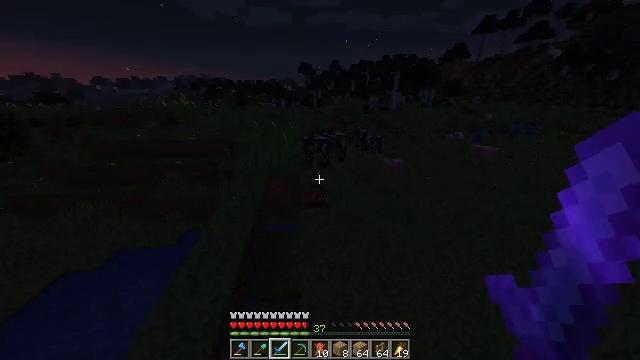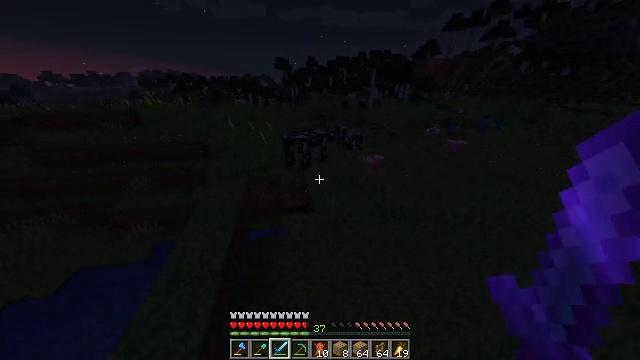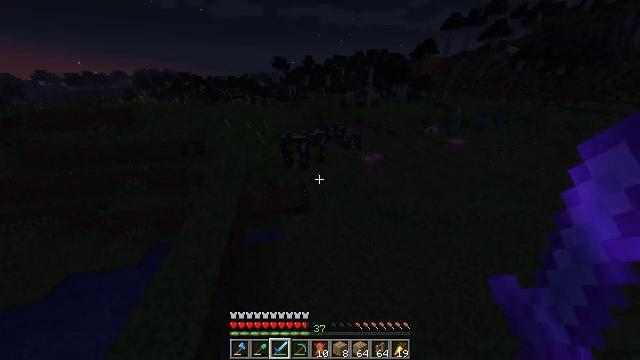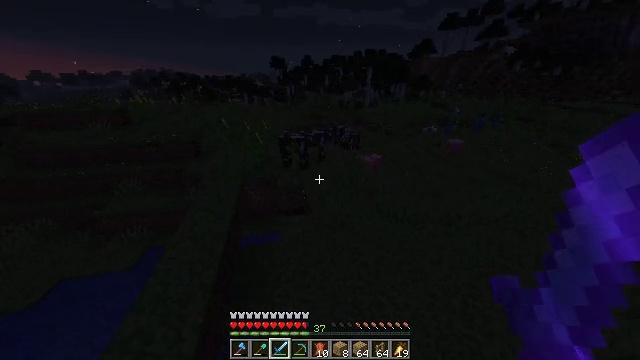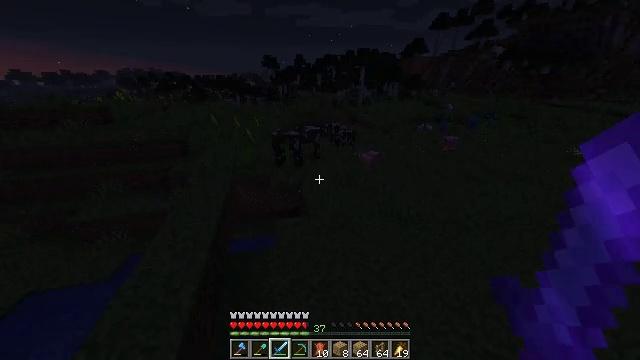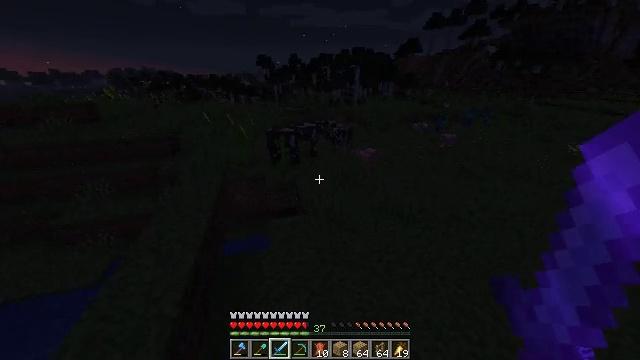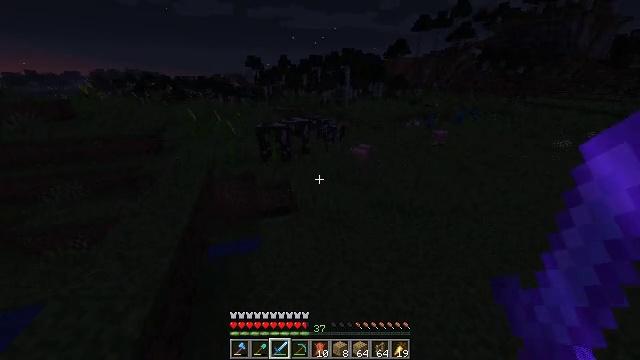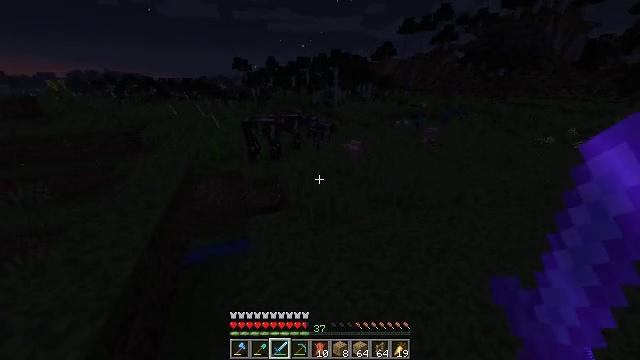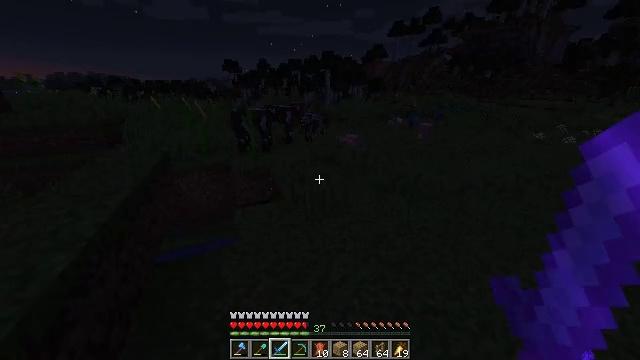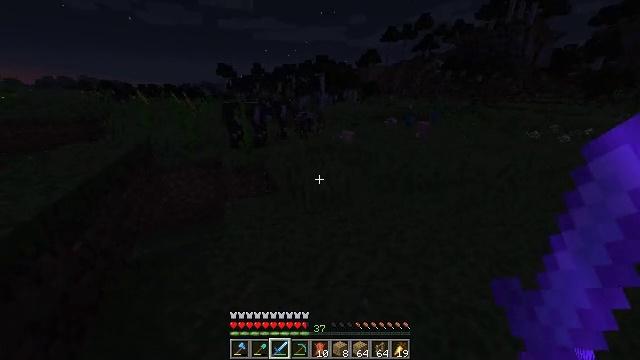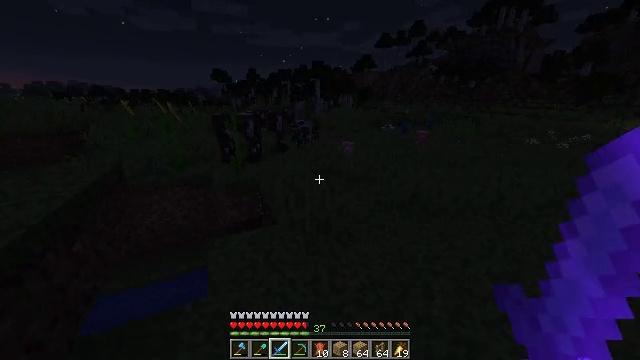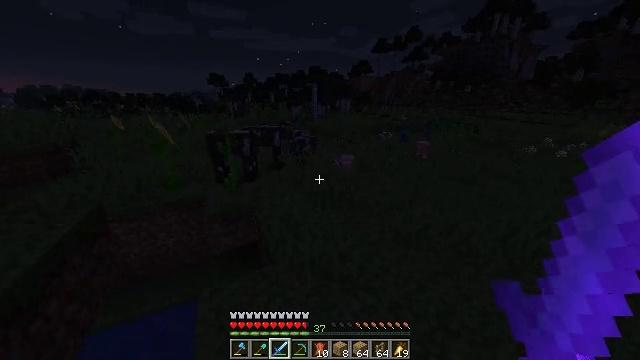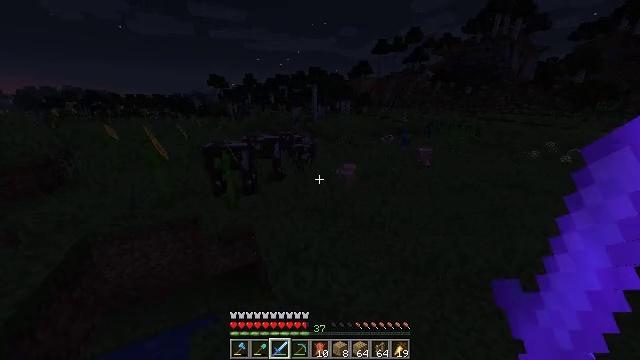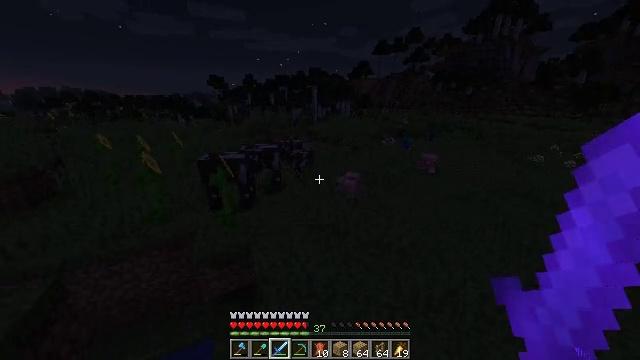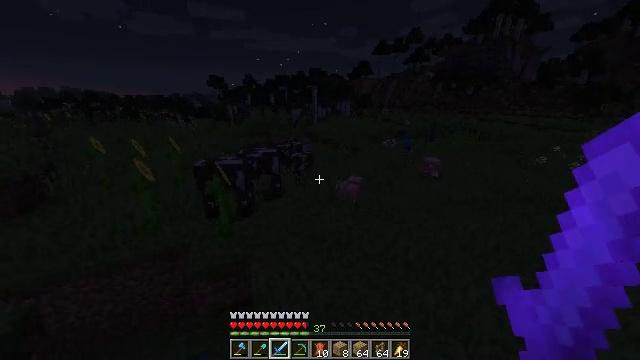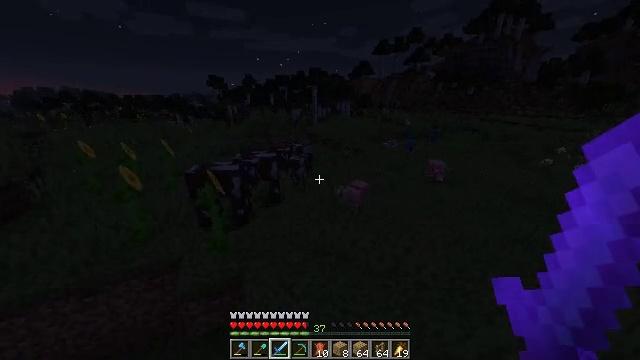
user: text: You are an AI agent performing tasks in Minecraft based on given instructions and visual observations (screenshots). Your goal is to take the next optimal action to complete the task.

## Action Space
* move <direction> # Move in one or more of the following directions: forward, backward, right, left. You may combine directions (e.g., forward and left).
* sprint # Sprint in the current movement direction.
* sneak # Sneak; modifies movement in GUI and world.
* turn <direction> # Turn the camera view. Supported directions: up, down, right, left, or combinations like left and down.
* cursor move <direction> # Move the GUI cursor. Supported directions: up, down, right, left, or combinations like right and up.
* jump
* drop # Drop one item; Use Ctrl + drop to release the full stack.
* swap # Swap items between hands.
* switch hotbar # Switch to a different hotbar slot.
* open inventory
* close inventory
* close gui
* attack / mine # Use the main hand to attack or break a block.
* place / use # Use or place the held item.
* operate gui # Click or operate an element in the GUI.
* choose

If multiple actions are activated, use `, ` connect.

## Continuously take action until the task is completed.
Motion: motion action
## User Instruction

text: Clear birch leaves to get saplings.
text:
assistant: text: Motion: move forward, turn right, jump
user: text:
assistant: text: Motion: move forward, jump
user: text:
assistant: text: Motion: move forward, jump
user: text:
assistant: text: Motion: move forward, turn right, jump
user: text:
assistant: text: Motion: move forward, turn right, jump
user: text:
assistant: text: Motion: move forward, turn right, jump
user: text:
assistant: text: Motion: move forward, turn right, jump
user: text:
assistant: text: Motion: move forward, turn right, jump
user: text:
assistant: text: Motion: move forward, turn right and up, jump
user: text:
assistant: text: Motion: move forward, turn right and up, jump
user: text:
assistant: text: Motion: move forward, sprint, jump
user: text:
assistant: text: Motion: move forward, sprint, jump
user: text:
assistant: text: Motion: move forward, sprint, jump
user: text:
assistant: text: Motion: move forward, jump
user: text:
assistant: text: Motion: move forward, jump
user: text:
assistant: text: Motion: move forward, jump
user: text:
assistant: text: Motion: move forward, jump
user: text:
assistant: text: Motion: move forward, jump
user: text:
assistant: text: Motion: move forward, jump
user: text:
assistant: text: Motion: move forward, jump
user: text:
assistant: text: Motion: move forward, turn left, jump
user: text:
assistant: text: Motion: move forward, turn left, jump
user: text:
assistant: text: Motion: move forward, sprint, turn left, jump
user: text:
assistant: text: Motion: move forward, sprint, turn left, jump
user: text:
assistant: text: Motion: move forward, sprint, turn left, jump
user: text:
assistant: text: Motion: move forward, turn left, jump
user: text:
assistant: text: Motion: move forward, turn left, jump
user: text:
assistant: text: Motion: move forward, turn left and down, jump
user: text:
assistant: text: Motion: move forward, turn left and down, attack / mine, jump
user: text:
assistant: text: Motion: move forward, turn left and down, attack / mine, jump